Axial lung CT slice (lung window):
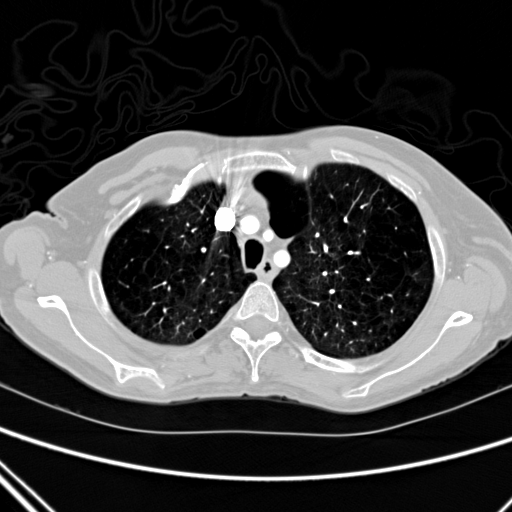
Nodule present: no